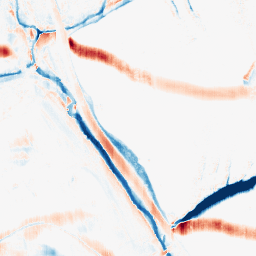
Category: morphological
Decomposition family: morphological_rect
Decomposition parameters: operation: average
width: 5
height: 20
Upsampling method: quartic
Upsampling parameters: scale: 8
Upsampling scale: 8